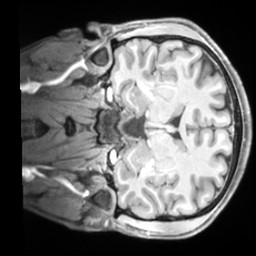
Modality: T1w
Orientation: coronal